Interaction volume radius: 5 \u00c5
Interaction volume height: 45 \u00c5
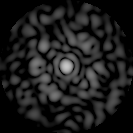
Disorder parameter: 0.8208